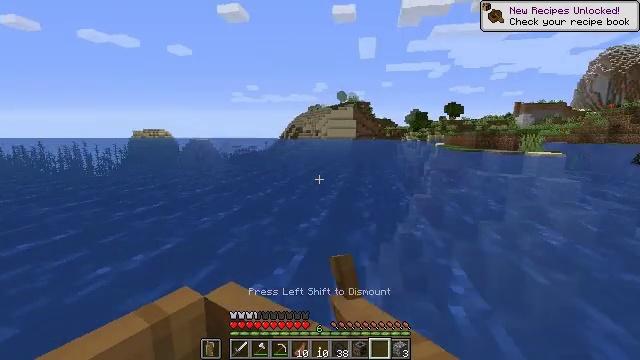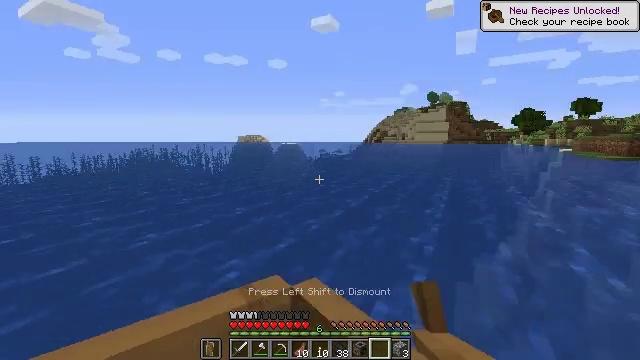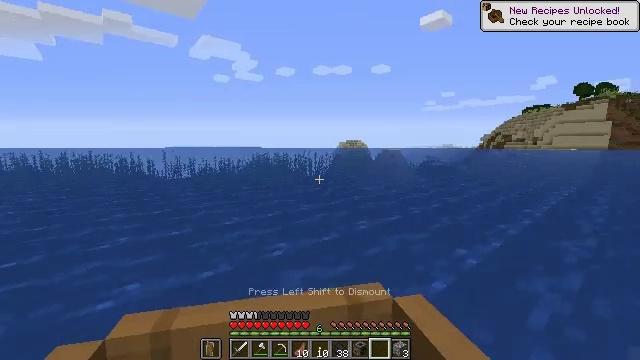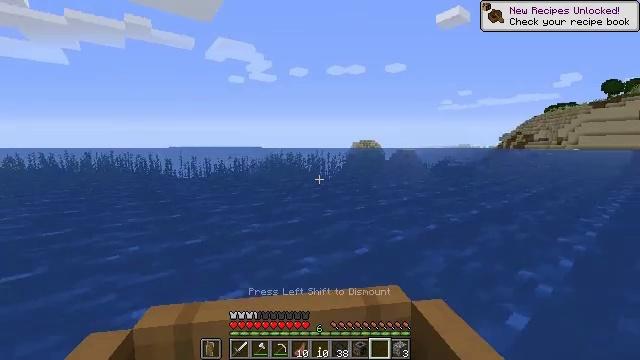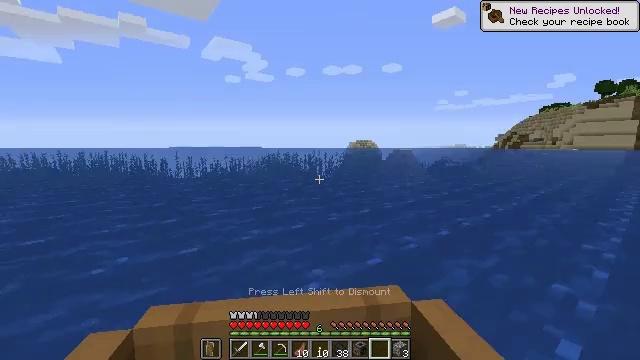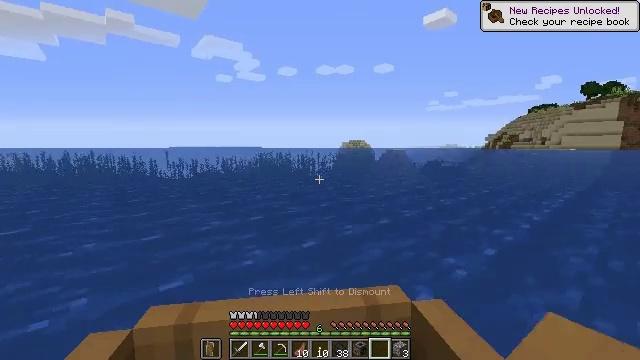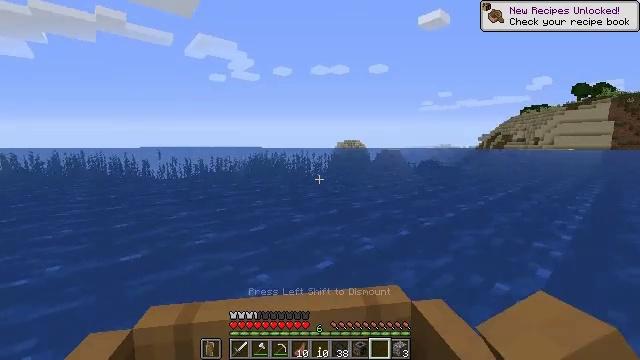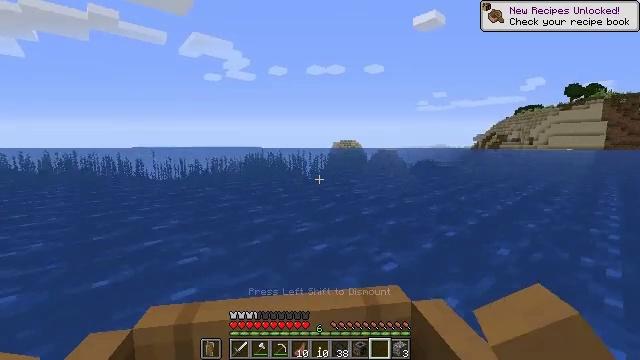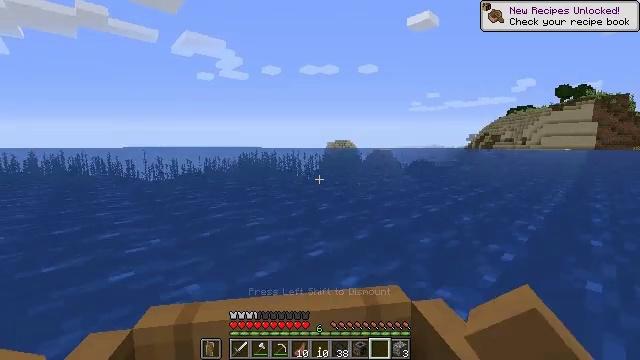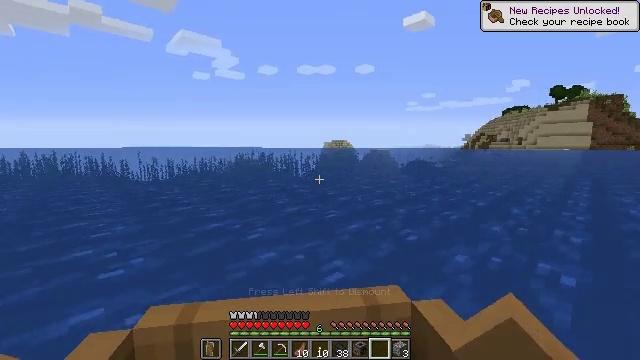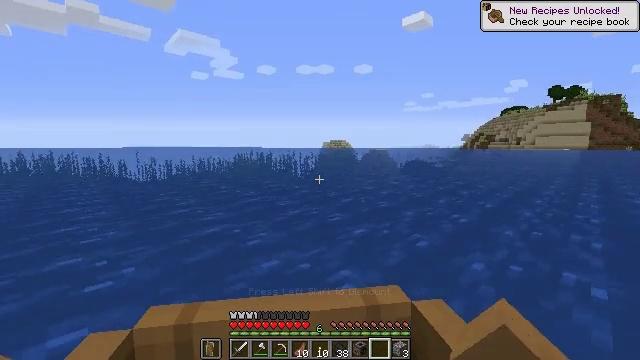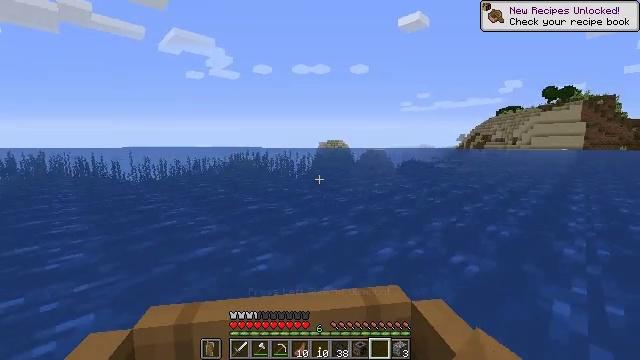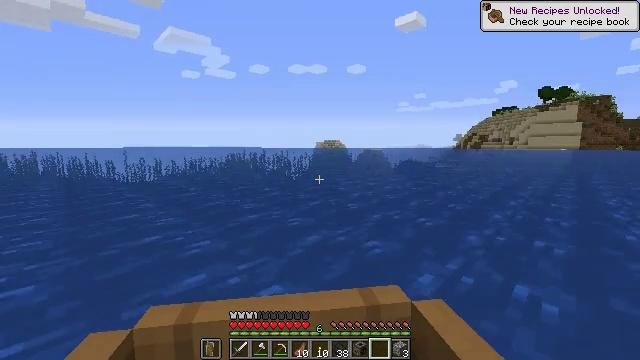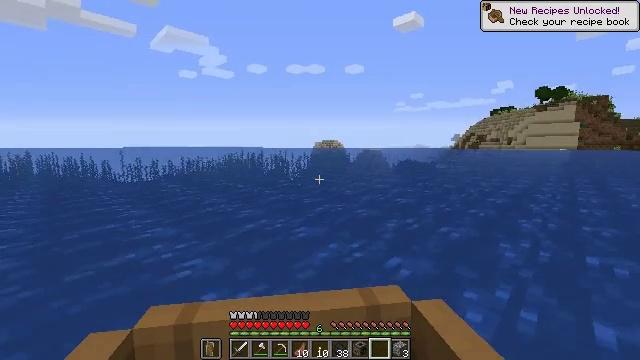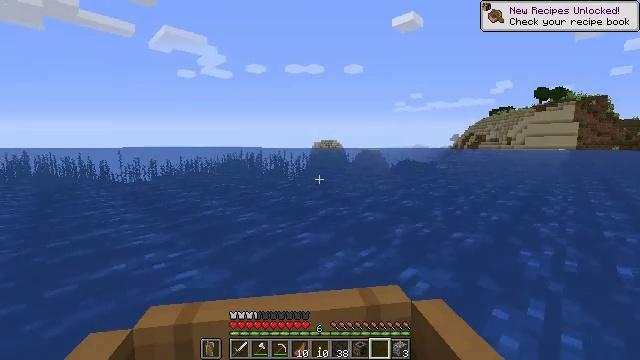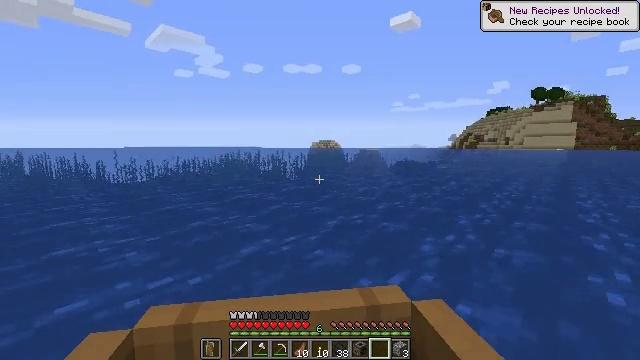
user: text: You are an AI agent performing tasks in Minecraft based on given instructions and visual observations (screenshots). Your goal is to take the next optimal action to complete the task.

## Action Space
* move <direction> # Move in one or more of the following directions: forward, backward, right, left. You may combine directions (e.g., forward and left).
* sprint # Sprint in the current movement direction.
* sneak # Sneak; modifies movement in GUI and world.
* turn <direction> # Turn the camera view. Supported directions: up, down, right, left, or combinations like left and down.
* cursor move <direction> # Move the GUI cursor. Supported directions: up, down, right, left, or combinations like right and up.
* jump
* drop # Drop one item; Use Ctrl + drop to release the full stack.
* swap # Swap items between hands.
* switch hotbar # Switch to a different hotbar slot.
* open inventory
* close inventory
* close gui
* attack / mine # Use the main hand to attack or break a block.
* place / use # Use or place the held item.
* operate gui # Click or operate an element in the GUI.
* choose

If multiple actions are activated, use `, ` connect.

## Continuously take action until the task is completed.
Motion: motion action
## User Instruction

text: Collect sugar cane near water sources.
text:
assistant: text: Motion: move forward, turn left
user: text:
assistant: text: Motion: move forward, turn left and up
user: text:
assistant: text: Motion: move forward, turn left
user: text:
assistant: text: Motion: move forward
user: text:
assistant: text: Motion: move forward
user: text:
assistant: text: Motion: move forward
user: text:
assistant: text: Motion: move forward
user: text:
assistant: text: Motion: move forward
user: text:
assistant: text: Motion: move forward
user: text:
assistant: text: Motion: move forward
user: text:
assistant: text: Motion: move forward
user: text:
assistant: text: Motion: move forward
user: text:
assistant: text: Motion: move forward
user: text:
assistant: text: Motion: move forward
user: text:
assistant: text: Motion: move forward
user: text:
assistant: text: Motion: move forward
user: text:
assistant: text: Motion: move forward
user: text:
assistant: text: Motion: move forward
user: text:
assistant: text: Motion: move forward
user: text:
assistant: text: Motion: move forward
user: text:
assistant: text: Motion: move forward, turn right
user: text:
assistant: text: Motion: move forward, turn right and up
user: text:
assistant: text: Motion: move forward, turn right
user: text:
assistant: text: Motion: move forward
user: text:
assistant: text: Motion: move forward
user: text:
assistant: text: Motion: move forward
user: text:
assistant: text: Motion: move forward
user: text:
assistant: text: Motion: move forward
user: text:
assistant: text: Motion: move forward
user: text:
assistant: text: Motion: move forward, turn down